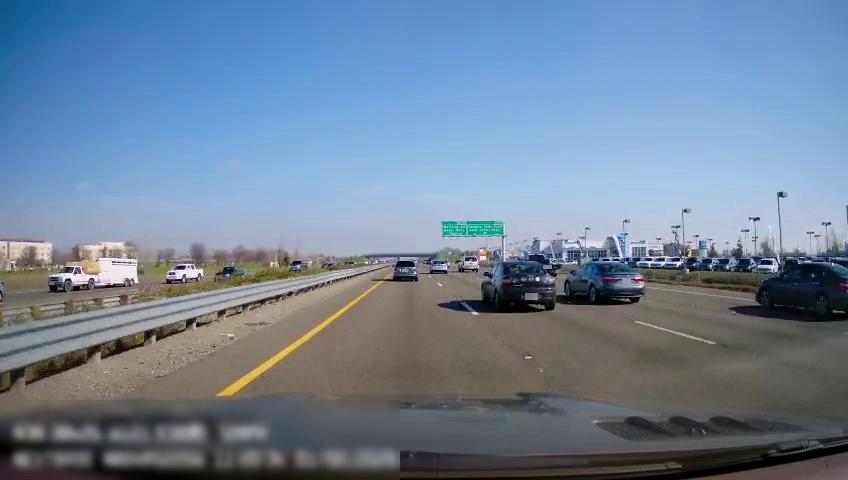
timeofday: Day
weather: Sunny
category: Drivable Space
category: Drivable Space
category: Vehicles | Car
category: Vehicles | Car
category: Vehicles | Car
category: Vehicles | Truck
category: Vehicles | SUV
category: Vehicles | Car
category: Vehicles | Car
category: Vehicles | Truck
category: Vehicles | Car
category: Vehicles | Truck
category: Vehicles | Car
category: Vehicles | Truck
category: Lanes | Current Lane
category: Lanes | Current Lane
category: Lanes | Alternate Lane
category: Lanes | Alternate Lane
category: Lanes | Opposite Lane
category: Lanes | Opposite Lane
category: Lanes | Opposite Lane
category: Traffic | Signs